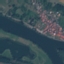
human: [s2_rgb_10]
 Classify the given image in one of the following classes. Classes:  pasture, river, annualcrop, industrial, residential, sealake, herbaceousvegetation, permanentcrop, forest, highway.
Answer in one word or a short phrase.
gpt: River